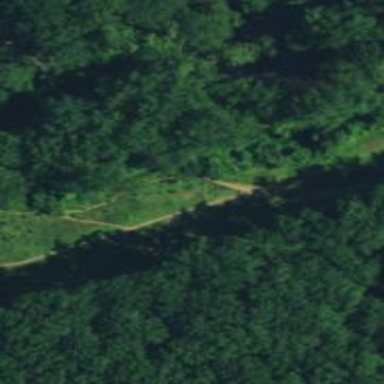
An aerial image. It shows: Path.